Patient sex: M
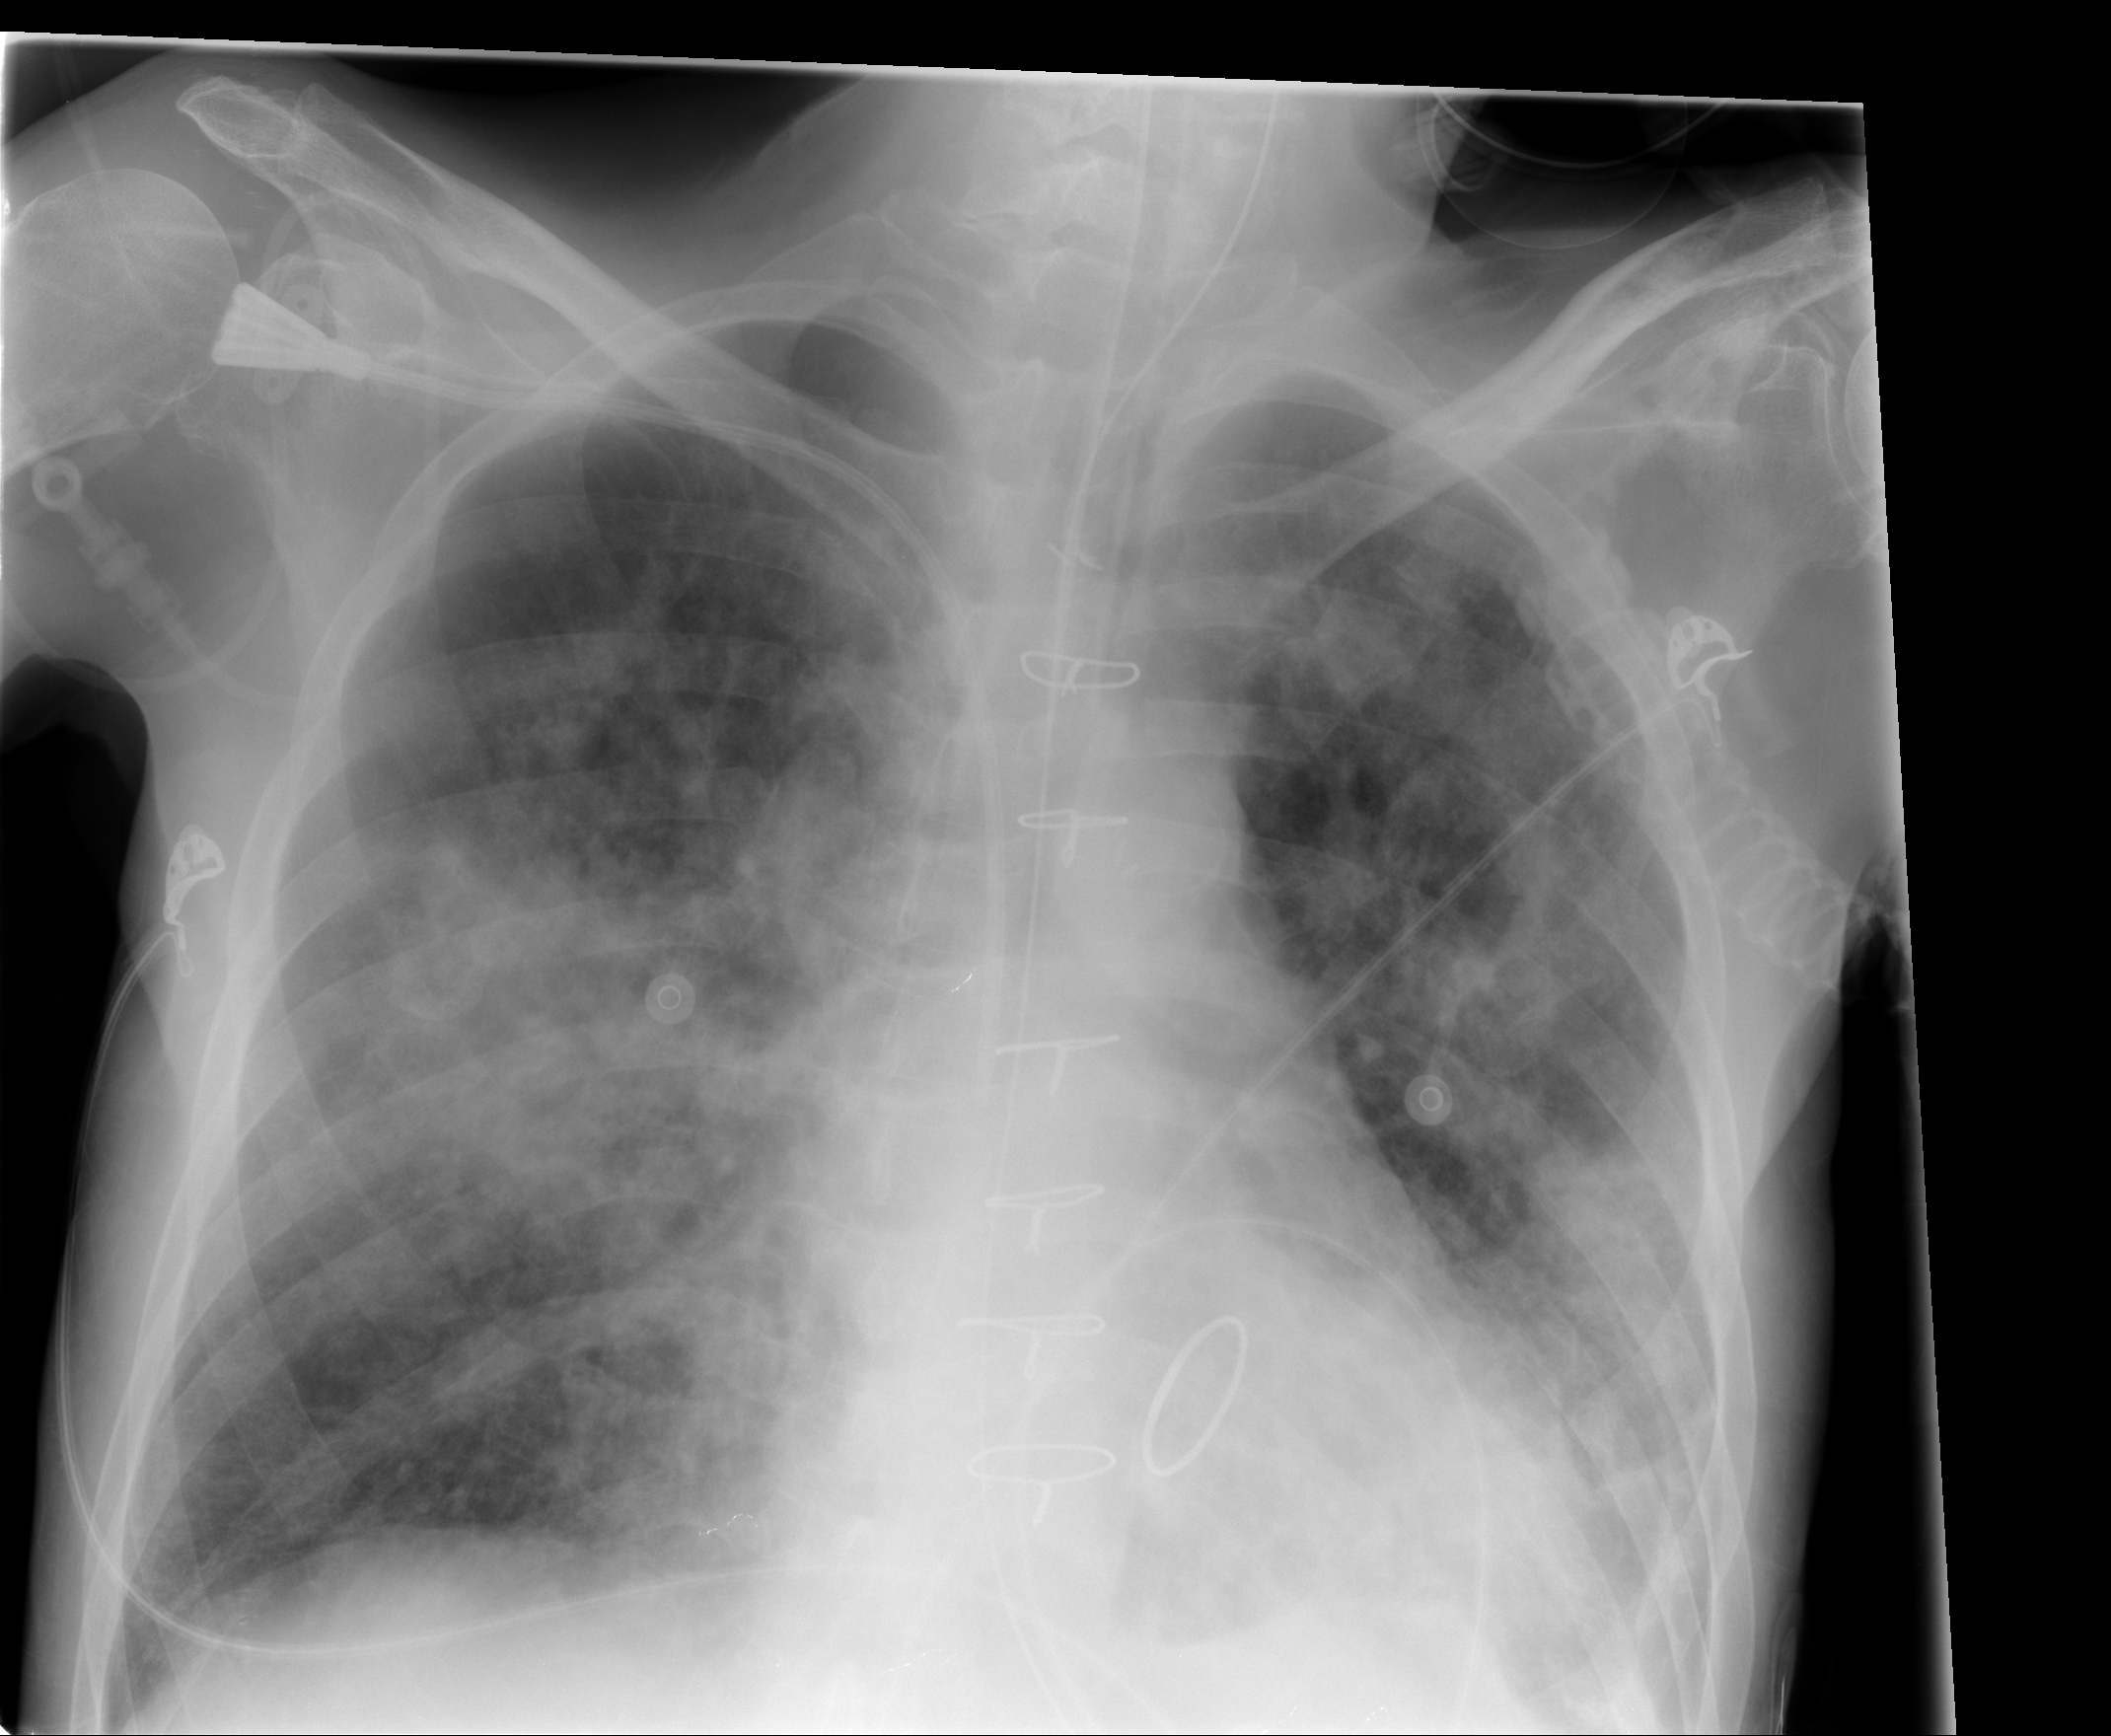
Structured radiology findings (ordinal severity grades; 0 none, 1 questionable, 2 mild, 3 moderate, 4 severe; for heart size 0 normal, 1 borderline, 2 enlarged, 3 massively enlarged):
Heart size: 0
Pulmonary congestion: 0
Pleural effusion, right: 0
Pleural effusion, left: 1
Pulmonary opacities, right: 3
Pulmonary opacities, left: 2
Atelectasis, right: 0
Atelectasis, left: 0